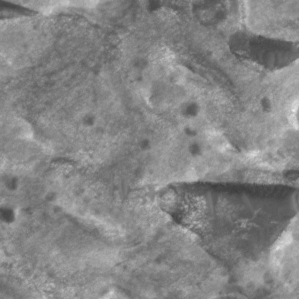
Label: non_frost